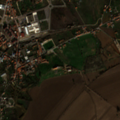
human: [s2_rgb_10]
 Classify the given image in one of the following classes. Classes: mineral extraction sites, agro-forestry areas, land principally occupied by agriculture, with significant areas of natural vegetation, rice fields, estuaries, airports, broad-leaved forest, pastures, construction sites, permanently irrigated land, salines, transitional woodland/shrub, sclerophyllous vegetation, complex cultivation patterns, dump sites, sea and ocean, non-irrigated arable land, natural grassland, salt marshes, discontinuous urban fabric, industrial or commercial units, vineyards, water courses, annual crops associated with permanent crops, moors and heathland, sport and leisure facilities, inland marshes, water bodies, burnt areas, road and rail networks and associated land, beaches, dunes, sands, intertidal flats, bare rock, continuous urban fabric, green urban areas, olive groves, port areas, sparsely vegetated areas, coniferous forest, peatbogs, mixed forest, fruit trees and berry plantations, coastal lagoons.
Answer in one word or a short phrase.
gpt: discontinuous urban fabric, permanently irrigated land, complex cultivation patterns